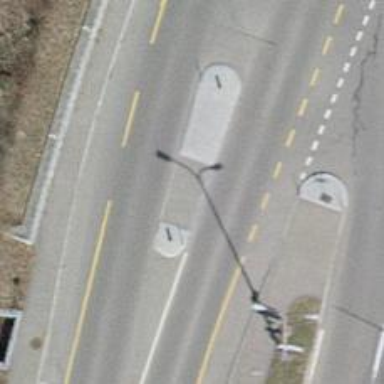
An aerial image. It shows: Primary highway with separate asphalt sidewalk.